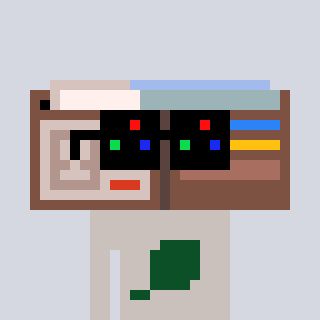
a pixel art character with square black sunglasses, a wallet-shaped head and a foggrey-colored body on a cool background